Aerial crown-view tile of a tropical tree (Barro Colorado Island, Panama), acquired 20250512:
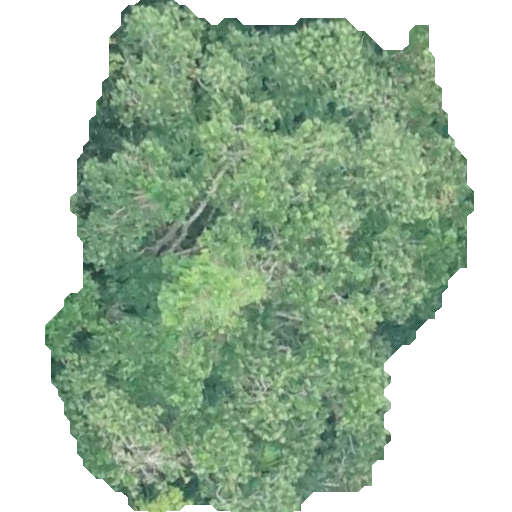
Species: Anacardium excelsum
GBIF accepted scientific name: Anacardium excelsum
Crown area: 227.067 m²